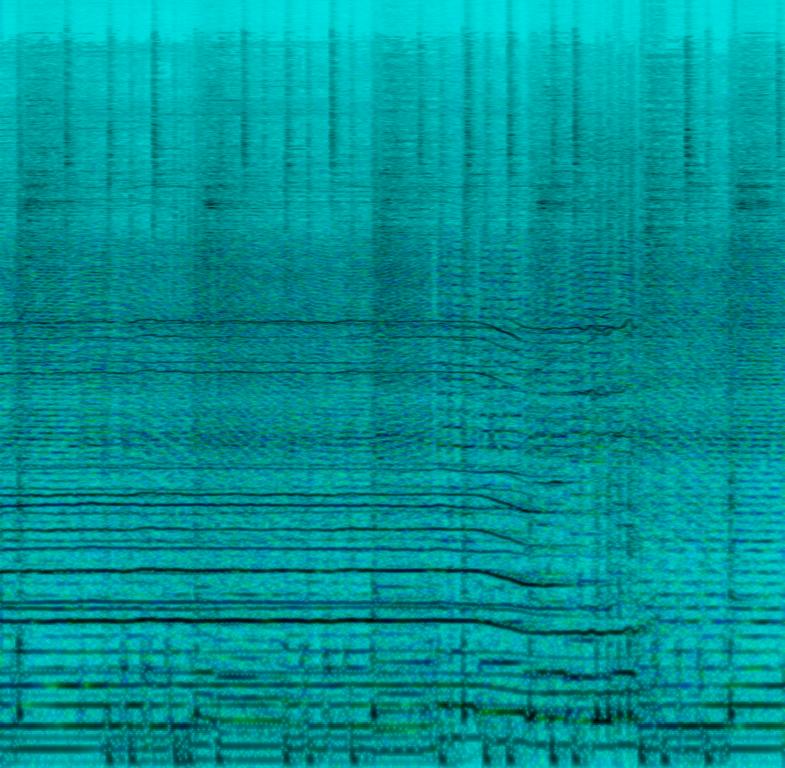
The low quality recording features a cover of a rock song that consists of flat male vocal singing over distorted electric guitar melody, energetic drums and groovy bass guitar. The song sounds passionate and energetic.